Question: Is it possible align/rearrange Application Bar buttons on Windows Phone 7?

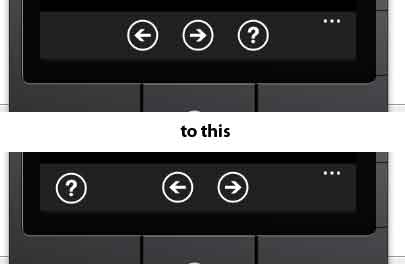
Answer: Short answer: No, unless you develop your own control that mimics its behaviour.